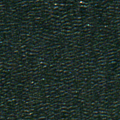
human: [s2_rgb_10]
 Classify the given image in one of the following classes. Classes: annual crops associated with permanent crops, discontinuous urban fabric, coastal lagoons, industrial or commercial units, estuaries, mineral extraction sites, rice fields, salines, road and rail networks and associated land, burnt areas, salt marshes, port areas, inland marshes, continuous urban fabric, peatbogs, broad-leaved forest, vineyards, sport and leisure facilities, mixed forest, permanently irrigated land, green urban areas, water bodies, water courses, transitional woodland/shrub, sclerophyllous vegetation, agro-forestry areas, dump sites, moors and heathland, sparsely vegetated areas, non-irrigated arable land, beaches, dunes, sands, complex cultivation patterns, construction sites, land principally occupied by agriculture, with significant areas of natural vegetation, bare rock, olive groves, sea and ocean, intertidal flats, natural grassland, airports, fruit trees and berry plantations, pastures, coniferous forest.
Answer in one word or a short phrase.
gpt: sea and ocean